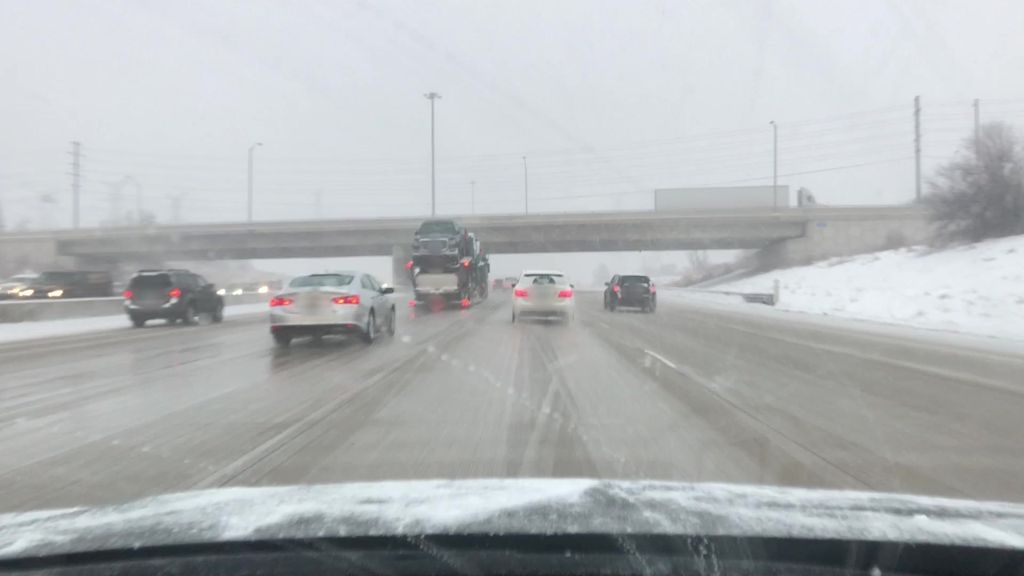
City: toronto